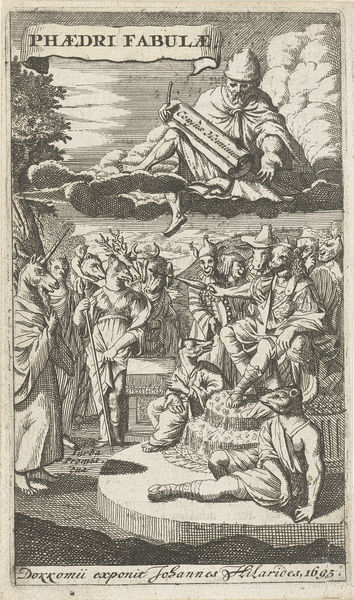
Titel: Sprekende beesten
Künstler: Jan Jacobs
Standort: Amsterdam
Institution: Rijksmuseum
Schlagwörter: homme, roi, animaux, animal, tête, socle, foule, monstres, tetes, conférence, assemblage, assembler, podeste